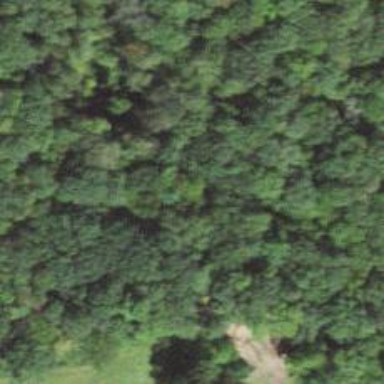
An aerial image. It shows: Woodland with needle-leaved trees.